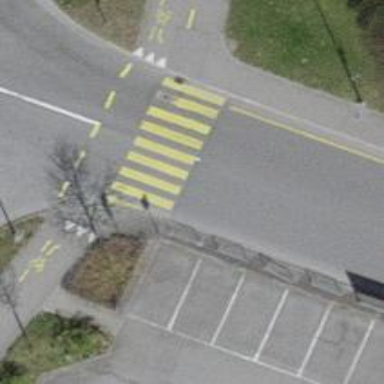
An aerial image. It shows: Uncontrolled zebra crossing with notable zebra markings.